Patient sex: M
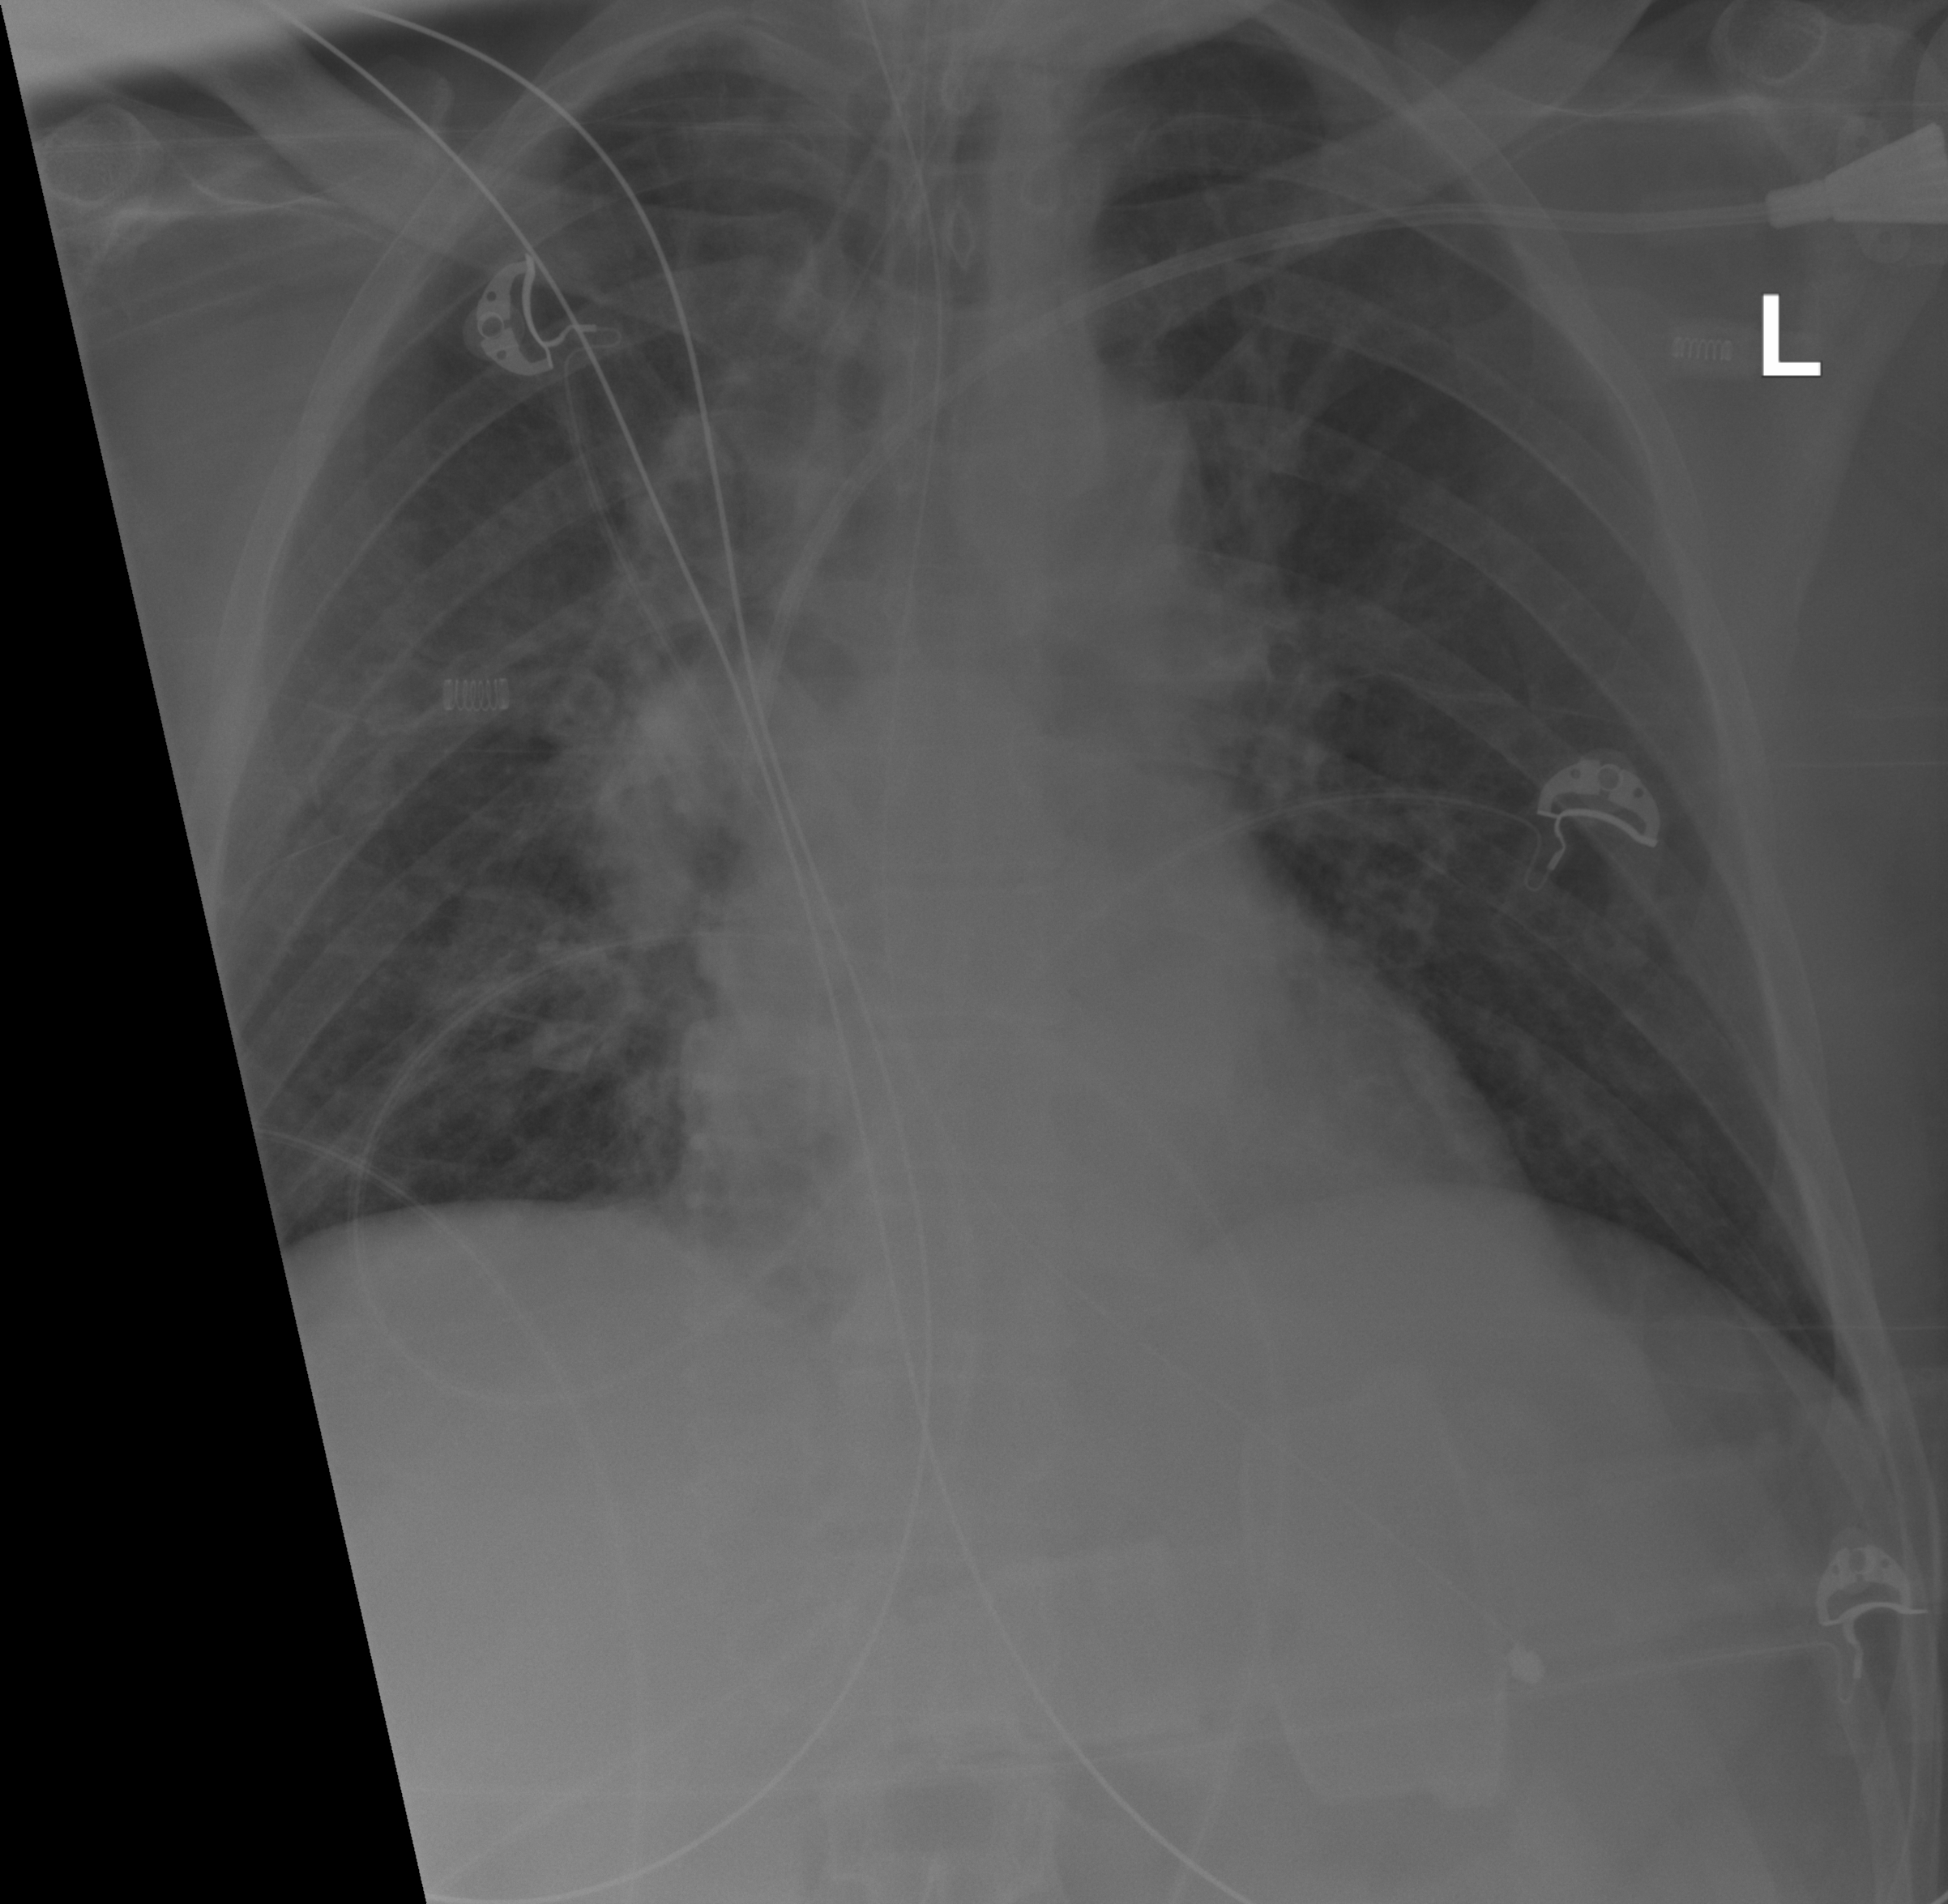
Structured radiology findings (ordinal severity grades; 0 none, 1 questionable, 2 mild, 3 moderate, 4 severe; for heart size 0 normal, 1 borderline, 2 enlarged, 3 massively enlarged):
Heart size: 0
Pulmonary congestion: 2
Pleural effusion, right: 0
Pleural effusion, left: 0
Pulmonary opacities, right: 2
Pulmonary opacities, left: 0
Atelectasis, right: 0
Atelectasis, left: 0